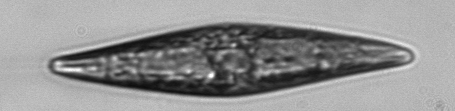
Label: Pleurosigma